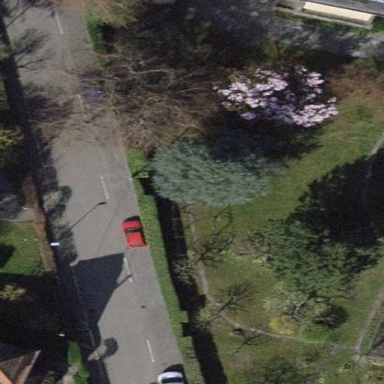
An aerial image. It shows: Street side parking area.